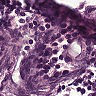
Metastatic tissue present: no